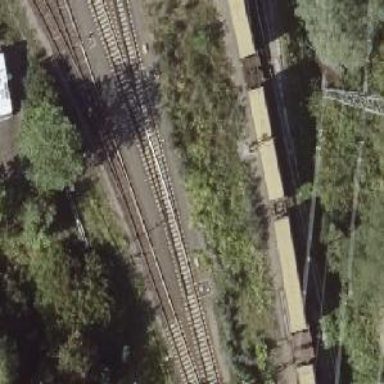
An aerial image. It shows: Railway switch.